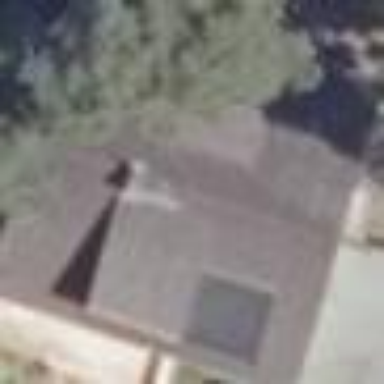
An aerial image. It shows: Semi-detached house with gabled roof.